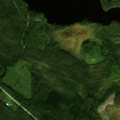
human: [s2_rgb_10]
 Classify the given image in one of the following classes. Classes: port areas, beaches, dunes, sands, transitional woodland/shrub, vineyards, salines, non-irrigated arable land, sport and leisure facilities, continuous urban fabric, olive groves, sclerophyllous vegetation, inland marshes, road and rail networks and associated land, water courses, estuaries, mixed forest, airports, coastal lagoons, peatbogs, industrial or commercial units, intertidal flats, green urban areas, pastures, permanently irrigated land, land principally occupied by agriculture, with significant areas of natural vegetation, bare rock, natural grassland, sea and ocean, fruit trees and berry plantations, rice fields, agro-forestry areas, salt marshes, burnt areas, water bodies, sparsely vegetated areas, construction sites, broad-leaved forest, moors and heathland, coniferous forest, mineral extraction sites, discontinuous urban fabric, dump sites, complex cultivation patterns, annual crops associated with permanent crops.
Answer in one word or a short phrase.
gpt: coniferous forest, water bodies